Interaction volume radius: 5 \u00c5
Interaction volume height: 10 \u00c5
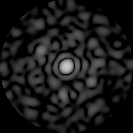
Disorder parameter: 0.8487